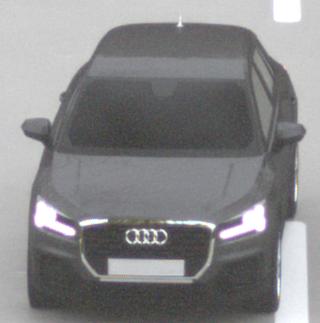
Make: Audi
Model: Q2
Model produced from: 2016
Model produced until: 2020
Doors: 5
Color: gray
Road condition: dry road
Daytime: midday
Contrast: low contrast